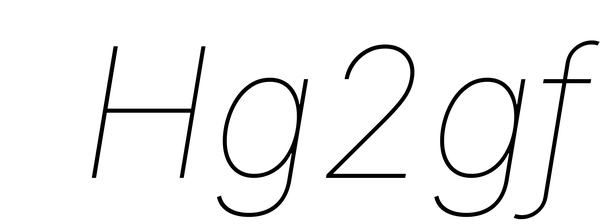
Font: Inter-Italic_Thin_Italic